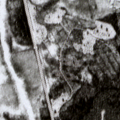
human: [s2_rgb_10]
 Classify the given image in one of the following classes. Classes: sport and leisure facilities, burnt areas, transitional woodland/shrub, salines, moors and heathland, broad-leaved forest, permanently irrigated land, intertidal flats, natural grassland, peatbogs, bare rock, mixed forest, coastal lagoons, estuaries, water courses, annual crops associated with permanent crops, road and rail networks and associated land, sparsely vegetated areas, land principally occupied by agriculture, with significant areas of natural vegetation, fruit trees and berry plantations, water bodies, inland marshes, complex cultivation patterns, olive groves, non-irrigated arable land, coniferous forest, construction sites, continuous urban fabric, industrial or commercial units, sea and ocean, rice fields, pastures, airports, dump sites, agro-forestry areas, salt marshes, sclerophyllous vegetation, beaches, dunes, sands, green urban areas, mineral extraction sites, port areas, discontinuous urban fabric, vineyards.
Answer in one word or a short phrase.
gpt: coniferous forest, mixed forest, transitional woodland/shrub, peatbogs